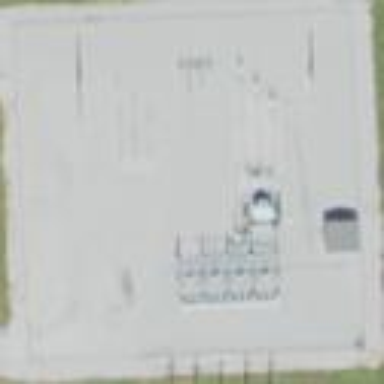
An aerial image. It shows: Distribution power substation secured by fence.